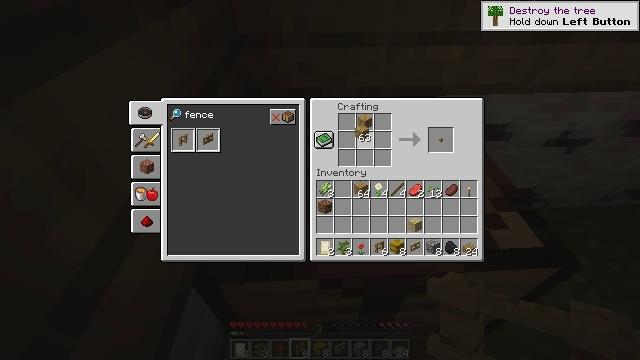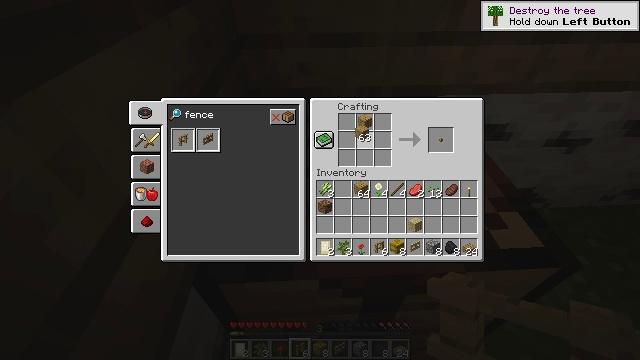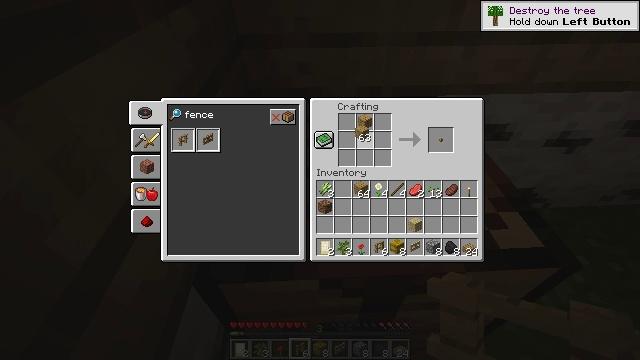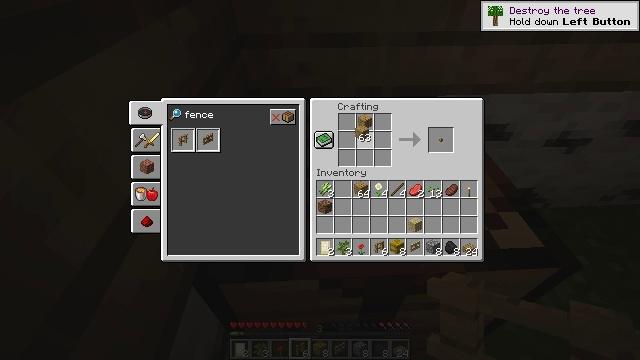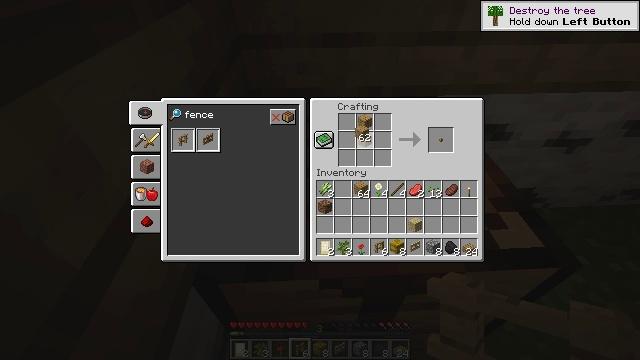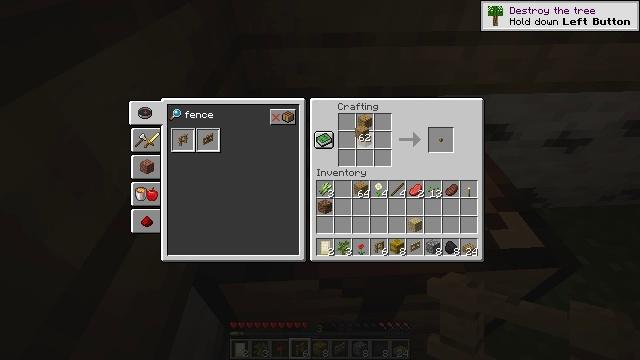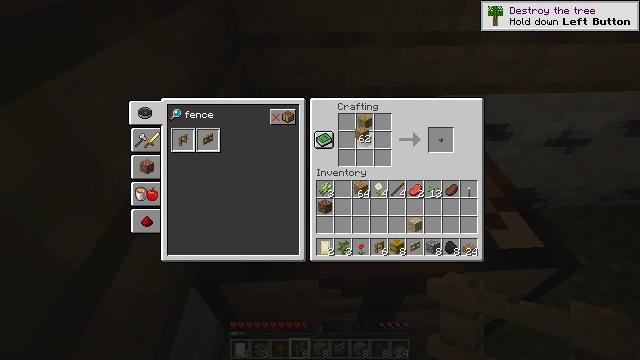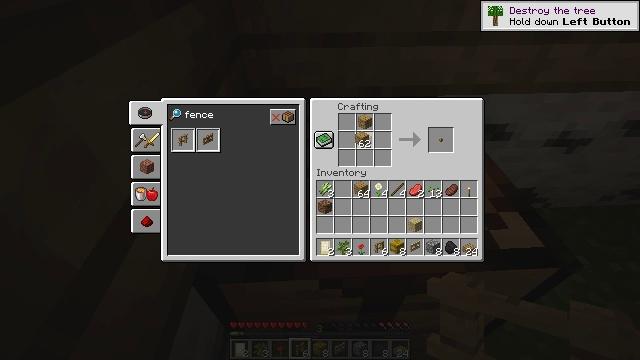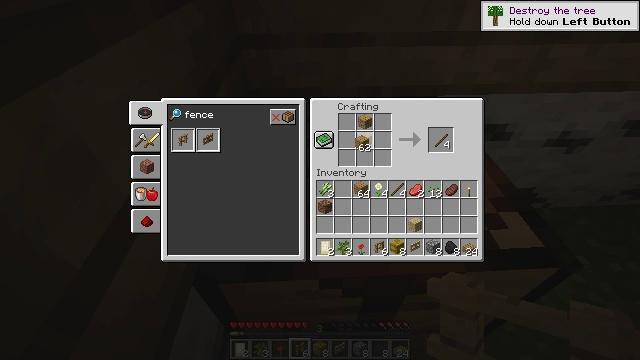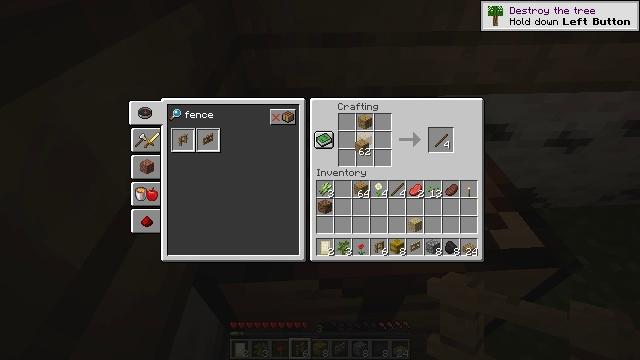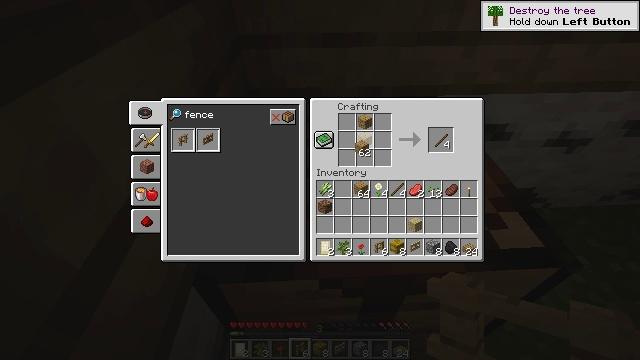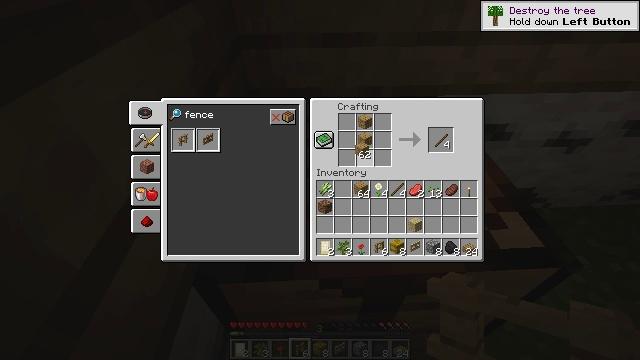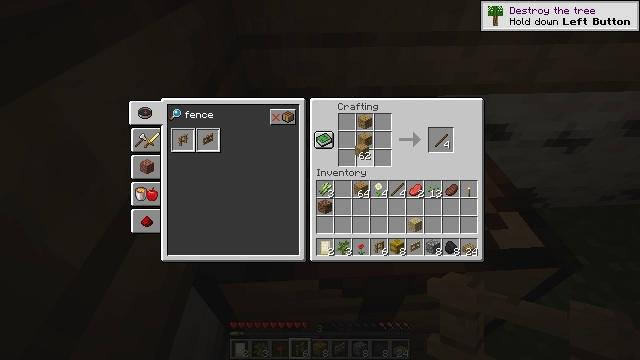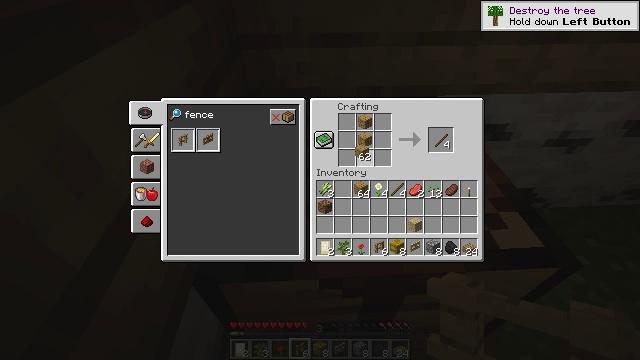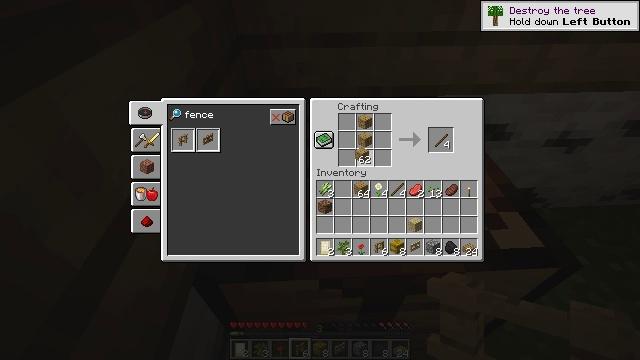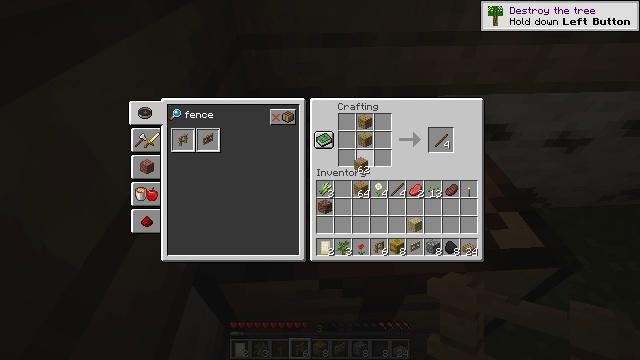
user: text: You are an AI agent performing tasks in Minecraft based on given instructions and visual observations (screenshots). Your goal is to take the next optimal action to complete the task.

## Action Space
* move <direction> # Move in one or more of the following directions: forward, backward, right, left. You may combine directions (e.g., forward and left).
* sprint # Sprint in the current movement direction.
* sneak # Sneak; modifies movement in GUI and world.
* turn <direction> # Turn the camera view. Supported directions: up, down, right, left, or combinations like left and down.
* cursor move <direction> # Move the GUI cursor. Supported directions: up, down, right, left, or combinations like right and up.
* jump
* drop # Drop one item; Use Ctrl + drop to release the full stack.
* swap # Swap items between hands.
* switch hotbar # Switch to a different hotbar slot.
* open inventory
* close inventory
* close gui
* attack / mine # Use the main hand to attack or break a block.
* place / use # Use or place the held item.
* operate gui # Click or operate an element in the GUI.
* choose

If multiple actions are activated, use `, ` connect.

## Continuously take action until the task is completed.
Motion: motion action
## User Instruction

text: Create an oak fence gate with materials at the crafting table.
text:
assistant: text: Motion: choose
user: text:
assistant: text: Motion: choose
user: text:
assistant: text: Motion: choose
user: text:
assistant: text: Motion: no_op
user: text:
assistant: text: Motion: no_op
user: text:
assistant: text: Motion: no_op
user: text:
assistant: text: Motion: no_op
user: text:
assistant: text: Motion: no_op
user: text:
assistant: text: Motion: no_op
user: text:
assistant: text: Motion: no_op
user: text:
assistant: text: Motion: no_op
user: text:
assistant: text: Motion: no_op
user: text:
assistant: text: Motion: no_op
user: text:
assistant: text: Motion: no_op
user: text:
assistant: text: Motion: cursor move down
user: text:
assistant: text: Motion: no_op
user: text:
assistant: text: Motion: no_op
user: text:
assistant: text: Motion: cursor move down
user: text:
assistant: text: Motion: cursor move down
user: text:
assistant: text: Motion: no_op
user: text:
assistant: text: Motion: no_op
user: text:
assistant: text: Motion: no_op
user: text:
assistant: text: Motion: no_op
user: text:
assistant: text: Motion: cursor move down
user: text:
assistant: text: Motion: no_op
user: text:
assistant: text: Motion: no_op
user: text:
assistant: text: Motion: no_op
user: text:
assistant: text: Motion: no_op
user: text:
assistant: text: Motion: no_op
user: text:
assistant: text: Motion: no_op